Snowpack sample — Snodgrass Mountain, Crested Butte, Colorado (2/4/25, 12:06 PM MST)
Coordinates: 38.923, -106.968
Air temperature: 35 °F
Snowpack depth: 80 cm
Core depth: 50 cm
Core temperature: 30.2 °F
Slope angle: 14°, slope face: 78°
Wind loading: low
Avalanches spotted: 0
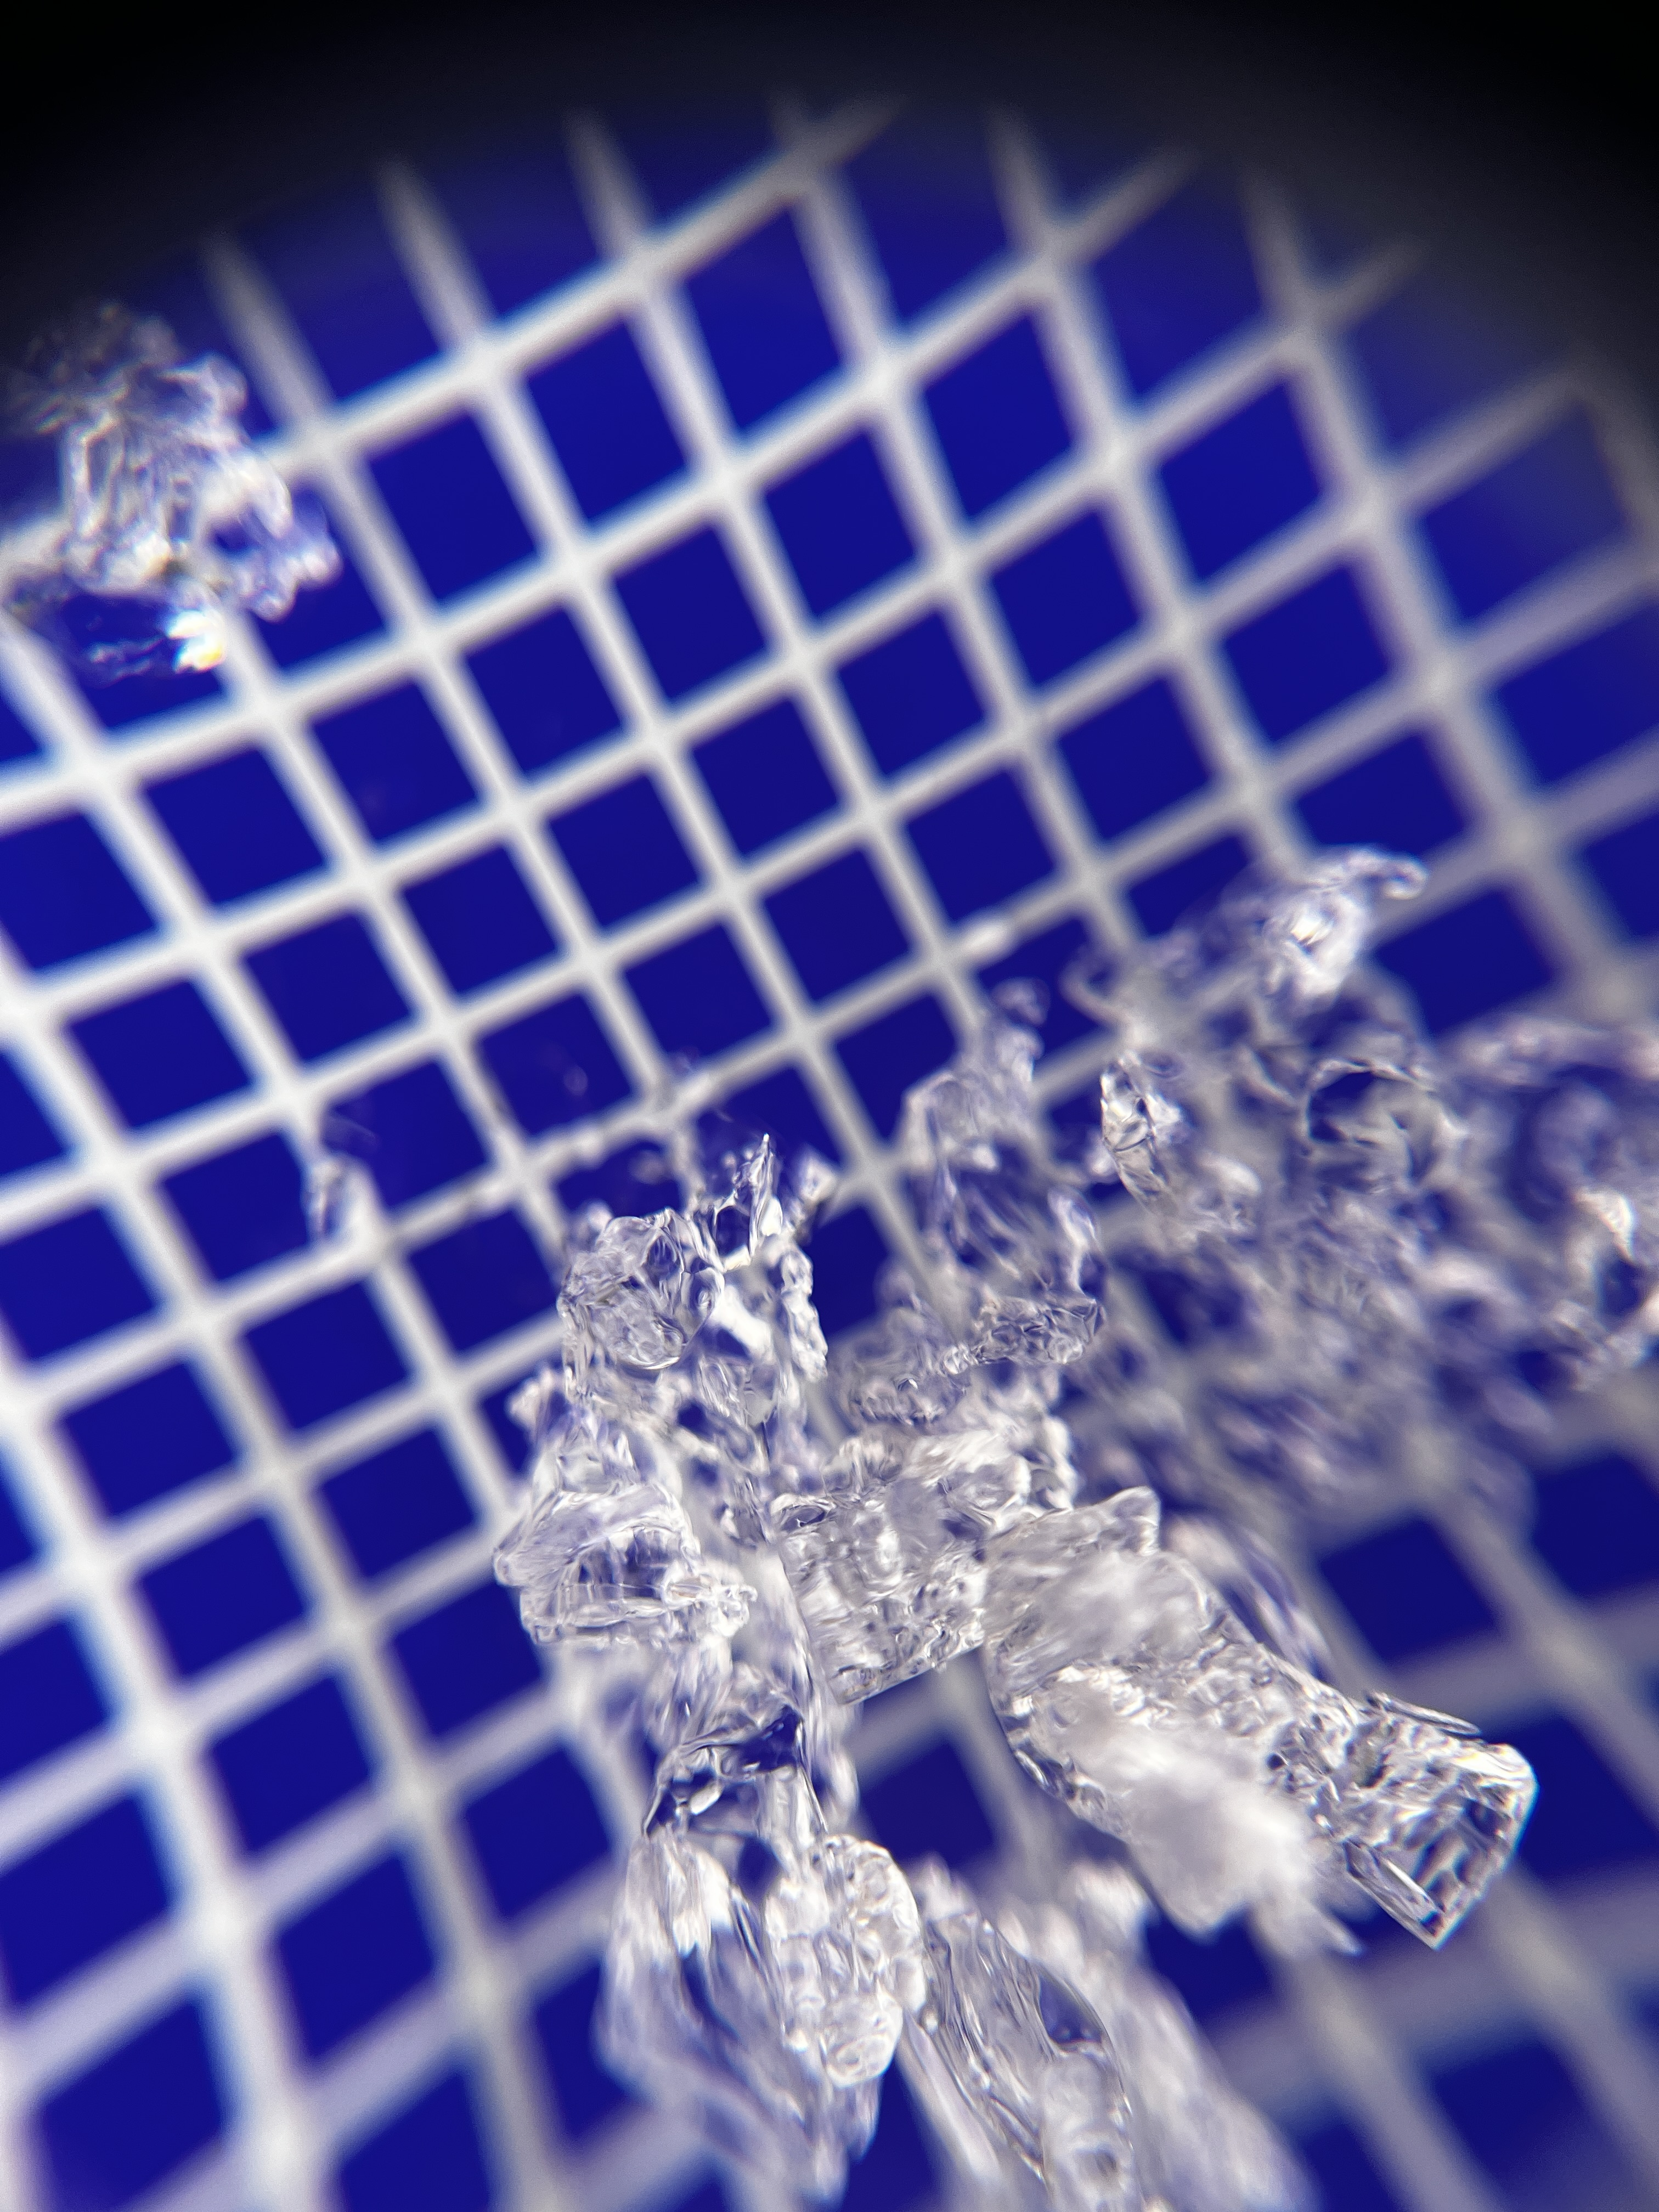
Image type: magnified_profile
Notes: No avalanches nearby, unusually warm weather for the last month reported by residents, Collected 25 yards from treeline